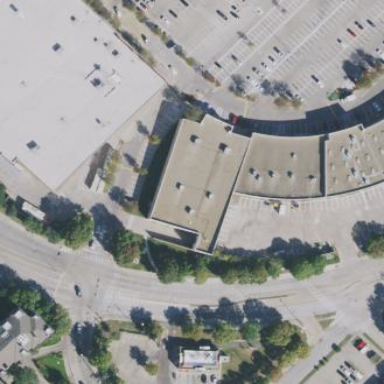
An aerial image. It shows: Flat roof retail building.